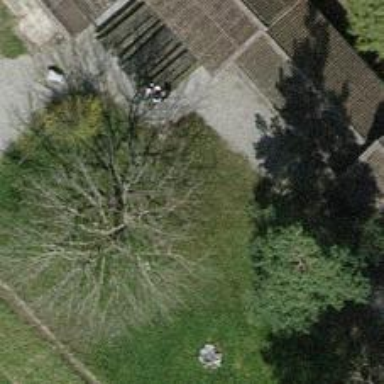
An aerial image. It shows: Picnic site for tourists.